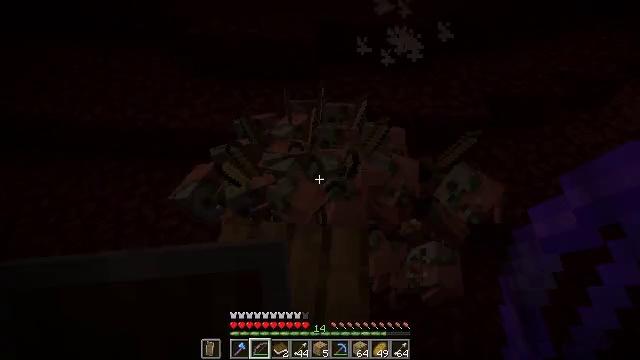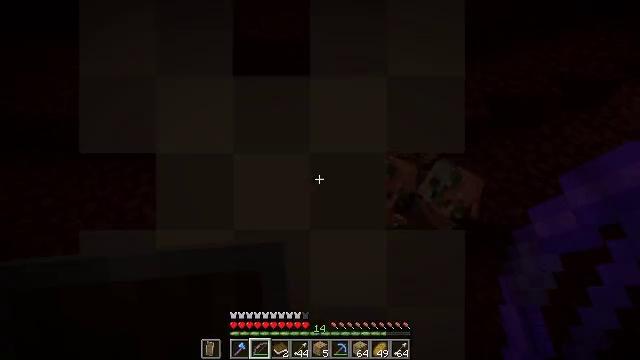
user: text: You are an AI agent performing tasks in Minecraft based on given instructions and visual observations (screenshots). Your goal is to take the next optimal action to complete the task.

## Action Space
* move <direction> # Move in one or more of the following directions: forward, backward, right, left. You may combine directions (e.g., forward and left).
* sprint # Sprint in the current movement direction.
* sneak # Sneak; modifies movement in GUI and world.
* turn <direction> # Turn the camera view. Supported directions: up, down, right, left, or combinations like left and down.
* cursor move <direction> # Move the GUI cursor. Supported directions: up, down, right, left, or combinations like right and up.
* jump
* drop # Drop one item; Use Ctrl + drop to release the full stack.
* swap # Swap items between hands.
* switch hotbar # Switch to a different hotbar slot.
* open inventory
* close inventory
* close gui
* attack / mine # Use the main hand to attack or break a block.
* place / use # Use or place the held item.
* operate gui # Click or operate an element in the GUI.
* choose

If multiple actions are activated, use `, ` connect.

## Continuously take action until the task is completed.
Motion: motion action
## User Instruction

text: Kill nether mobs.
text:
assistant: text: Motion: no_op
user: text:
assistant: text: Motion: no_op